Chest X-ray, PA view. Patient: 41 years old, sex F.
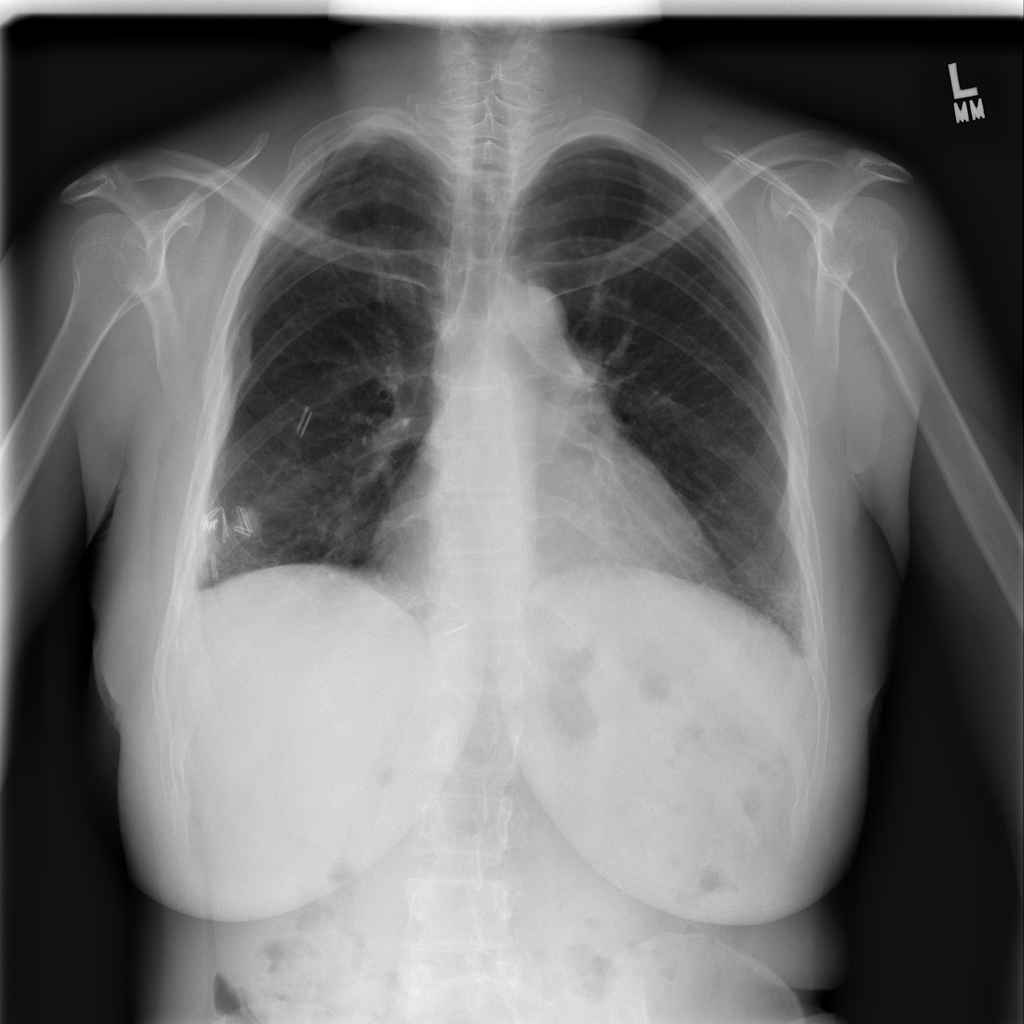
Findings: No Finding